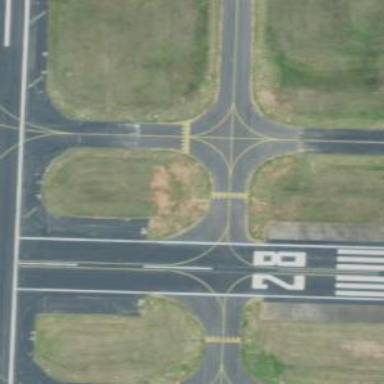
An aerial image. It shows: Image of taxiway at airport.